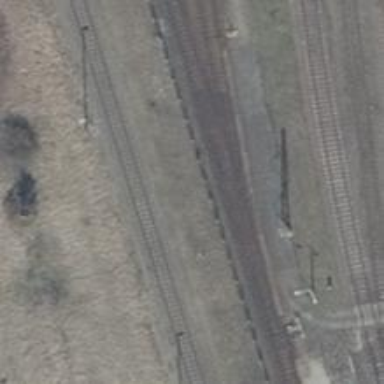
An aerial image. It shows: Railway switch.